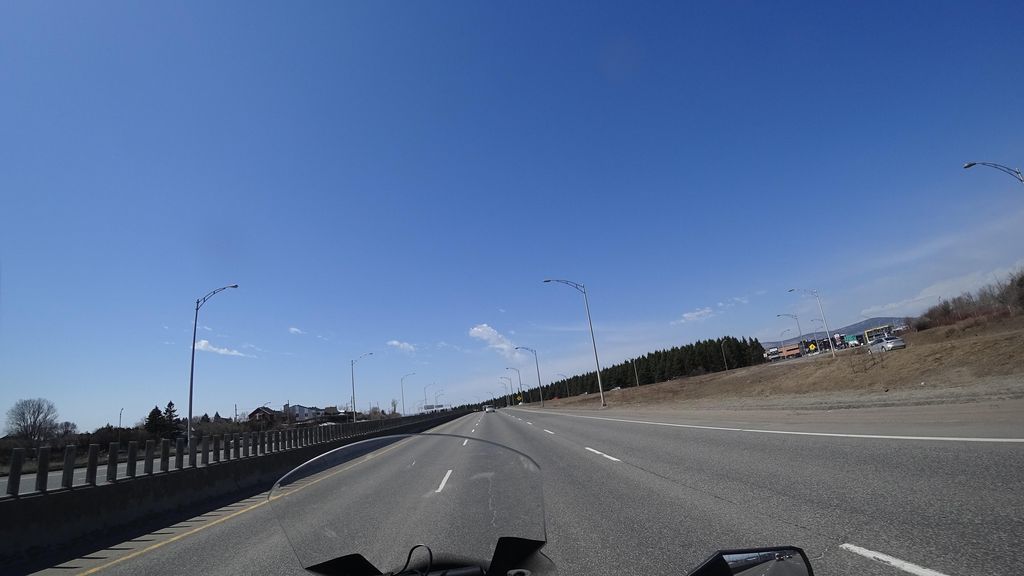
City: quebec_city